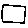
Label: square